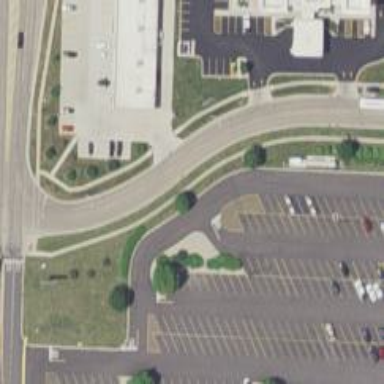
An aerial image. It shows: Solid stop line on the road.